Field crop: maize
Growth stage: 2
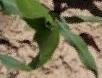
Species: maize